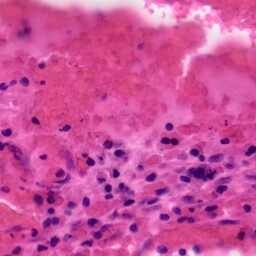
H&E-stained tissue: Colon